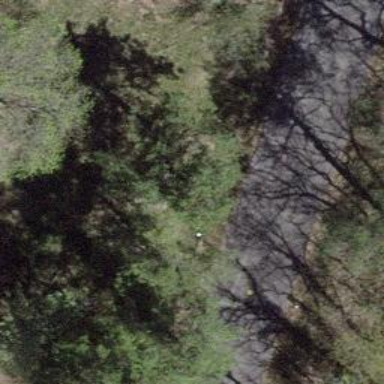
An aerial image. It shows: Single tag "natural: tree."